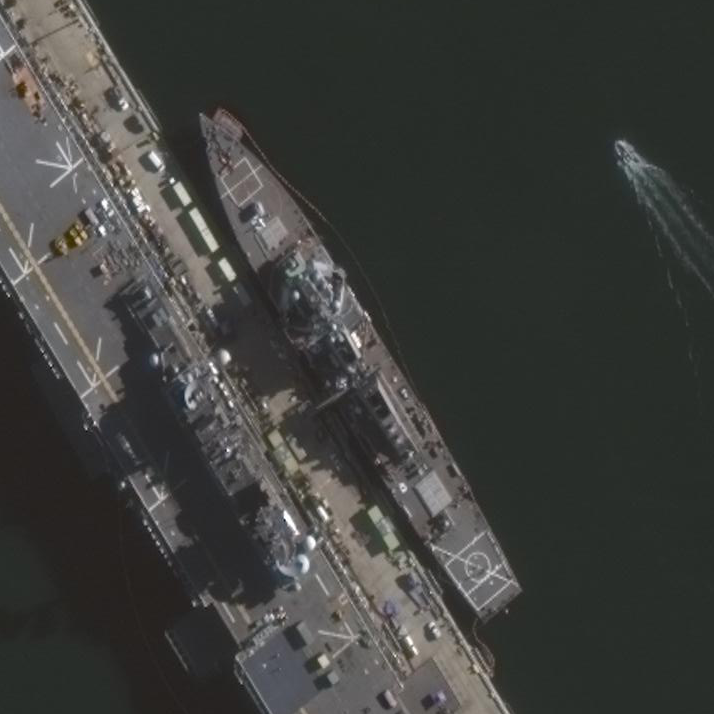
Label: destroyer